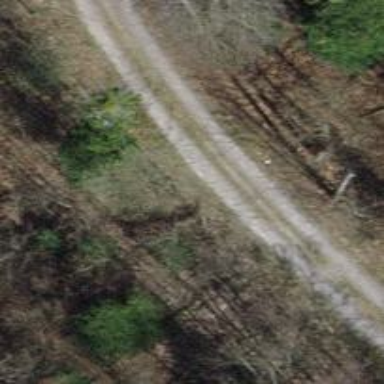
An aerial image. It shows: Compacted track with grade2 surface.